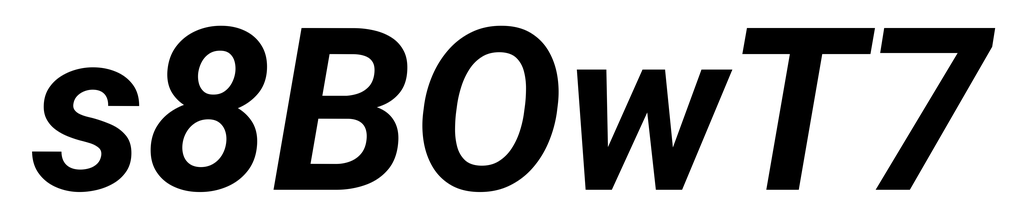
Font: Roboto-Italic_Bold_Italic